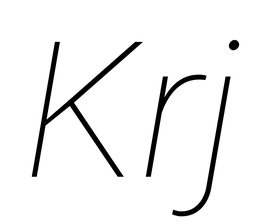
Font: Roboto-Italic_Thin_Italic